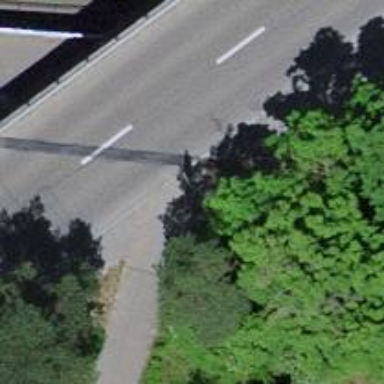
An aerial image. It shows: Asphalt cycleway that serves as link for cyclists.